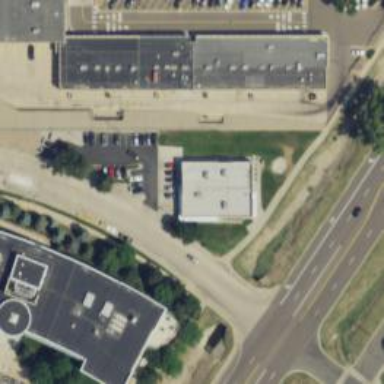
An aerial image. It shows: Clinic.